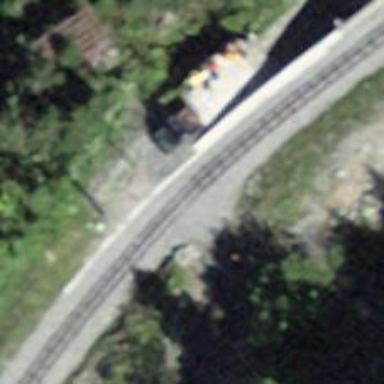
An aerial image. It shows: Railway level crossing.